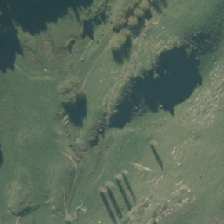
Land cover: indigenous_forest